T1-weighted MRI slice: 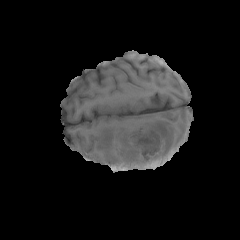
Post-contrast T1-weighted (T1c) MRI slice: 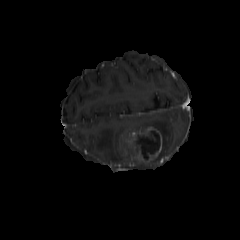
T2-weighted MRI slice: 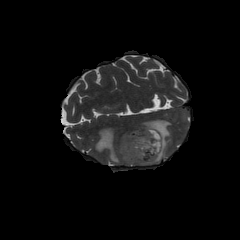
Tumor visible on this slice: yes